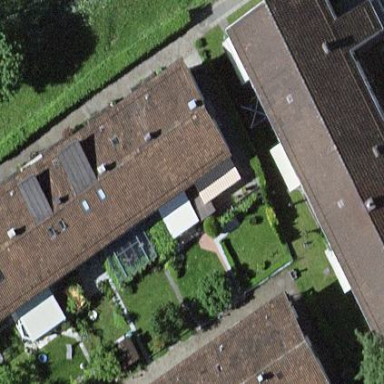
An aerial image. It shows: Residential garden.